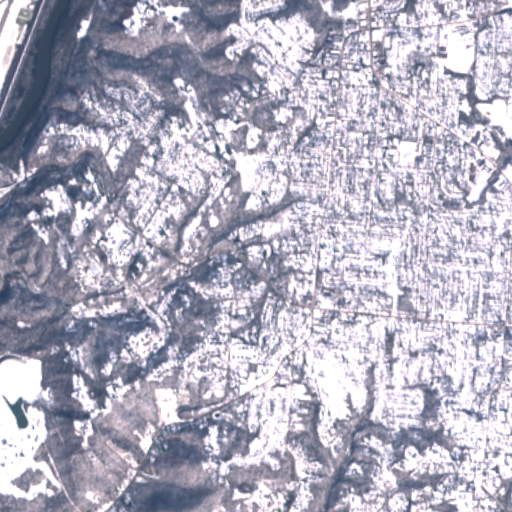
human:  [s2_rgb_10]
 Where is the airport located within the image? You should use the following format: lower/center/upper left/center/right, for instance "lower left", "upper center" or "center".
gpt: The airport is located in the upper left of the image.
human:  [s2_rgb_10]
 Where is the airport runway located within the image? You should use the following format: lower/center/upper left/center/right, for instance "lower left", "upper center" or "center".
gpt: The airport runway is located in the upper left of the image.
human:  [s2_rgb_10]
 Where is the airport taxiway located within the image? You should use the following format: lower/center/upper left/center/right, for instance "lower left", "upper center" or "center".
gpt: The airport taxiway is located in the upper left of the image.
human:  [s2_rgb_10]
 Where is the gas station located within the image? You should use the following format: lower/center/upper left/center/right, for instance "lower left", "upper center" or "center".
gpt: The gas station is located in the center of the image.
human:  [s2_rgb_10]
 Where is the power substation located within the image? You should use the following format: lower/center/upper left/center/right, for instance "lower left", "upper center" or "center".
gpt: The power substation is located in the upper center of the image.
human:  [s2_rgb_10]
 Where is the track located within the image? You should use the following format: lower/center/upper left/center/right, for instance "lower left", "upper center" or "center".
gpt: The track is located in the upper right of the image.
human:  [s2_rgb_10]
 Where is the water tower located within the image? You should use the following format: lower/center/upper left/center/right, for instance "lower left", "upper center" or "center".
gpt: The water tower is located in the upper right of the image.
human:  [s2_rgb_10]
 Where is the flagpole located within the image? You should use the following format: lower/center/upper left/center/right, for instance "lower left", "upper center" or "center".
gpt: The flagpole is located in the upper right of the image.
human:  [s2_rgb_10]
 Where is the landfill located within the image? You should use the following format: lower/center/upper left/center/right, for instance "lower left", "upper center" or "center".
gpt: There is no landfill in the image.